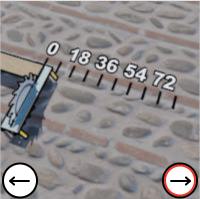
Task: length
Answer: 0
First scale value: 18.0